A spectrogram of one vibration snapshot from a rotating-machine test bench is shown (time on one axis, frequency on the other). Classify the rotor condition as one of: normal, misalignment, unbalance, looseness.
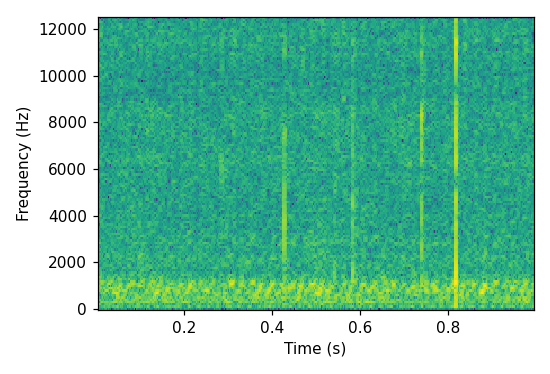
Answer: unbalance